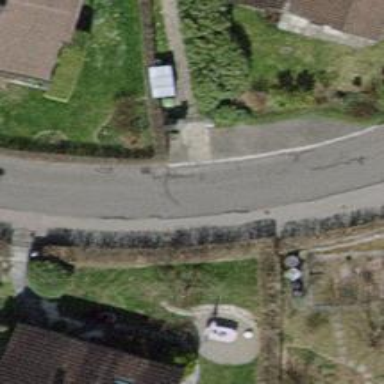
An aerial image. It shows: Hedge acting as barrier.